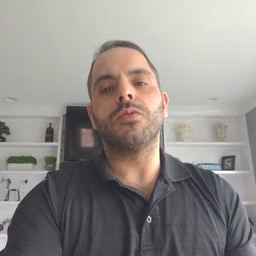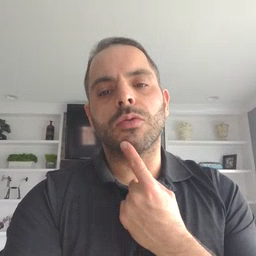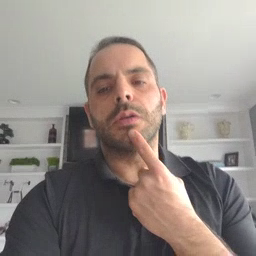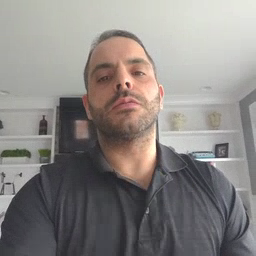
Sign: chin